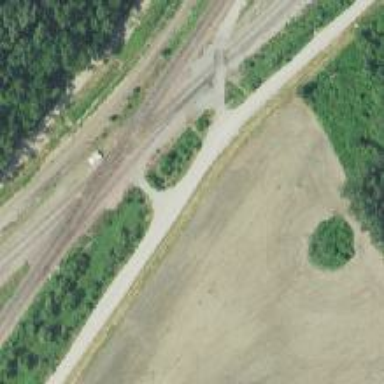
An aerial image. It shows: Railway junction.